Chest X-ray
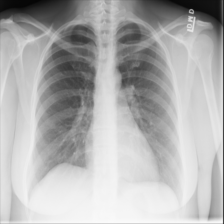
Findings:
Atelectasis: negative
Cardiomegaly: negative
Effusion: negative
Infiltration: positive
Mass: negative
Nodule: negative
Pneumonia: negative
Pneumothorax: negative
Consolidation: negative
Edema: negative
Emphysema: negative
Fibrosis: negative
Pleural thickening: negative
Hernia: negative